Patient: sex M, age 52
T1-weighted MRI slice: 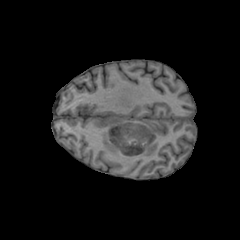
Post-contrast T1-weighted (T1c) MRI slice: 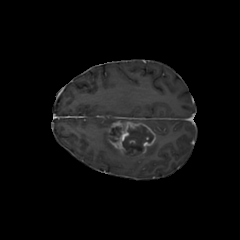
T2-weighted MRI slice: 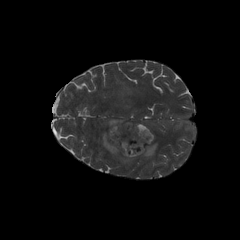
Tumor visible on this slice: yes
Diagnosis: Glioblastoma, IDH-wildtype
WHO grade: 4